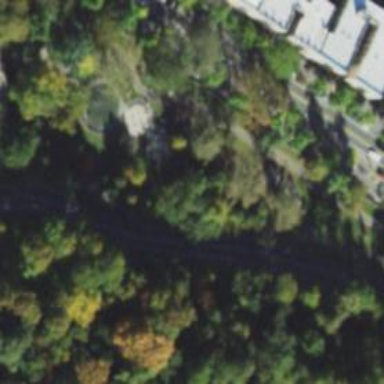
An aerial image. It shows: Asphalt service road with cycle track.